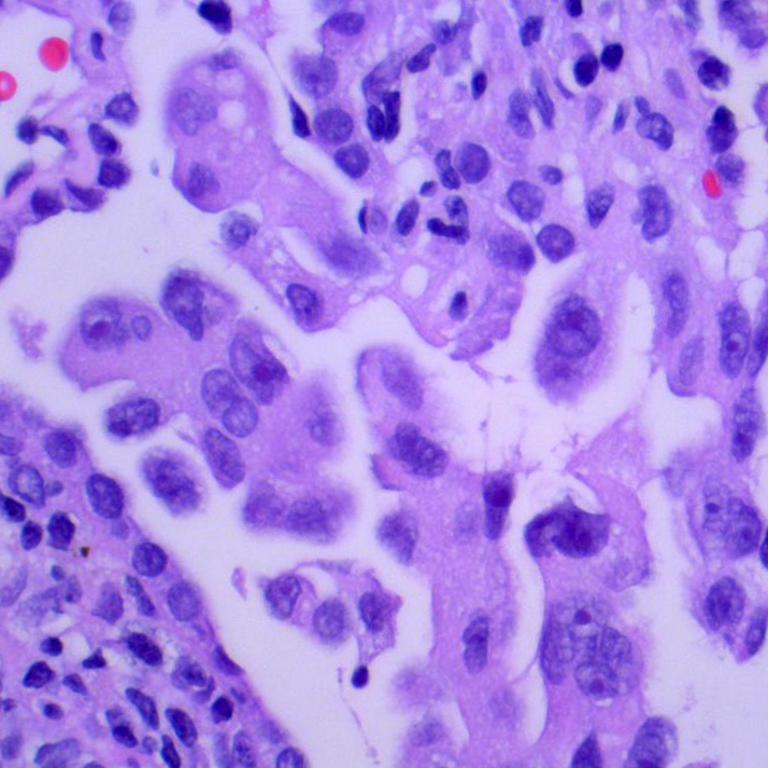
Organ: lung
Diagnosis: adenocarcinomas